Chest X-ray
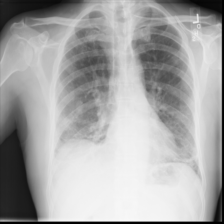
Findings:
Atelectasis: negative
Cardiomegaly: negative
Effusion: negative
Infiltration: negative
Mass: negative
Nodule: negative
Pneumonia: negative
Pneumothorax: negative
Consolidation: negative
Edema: negative
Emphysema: negative
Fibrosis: positive
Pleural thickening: negative
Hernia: negative